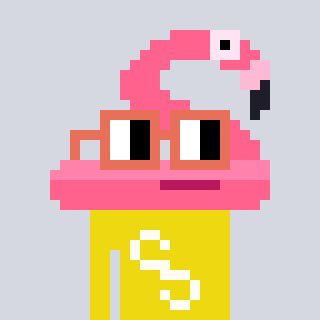
a pixel art character with square orange glasses, a flamingo-shaped head and a yellow-colored body on a cool background